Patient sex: M
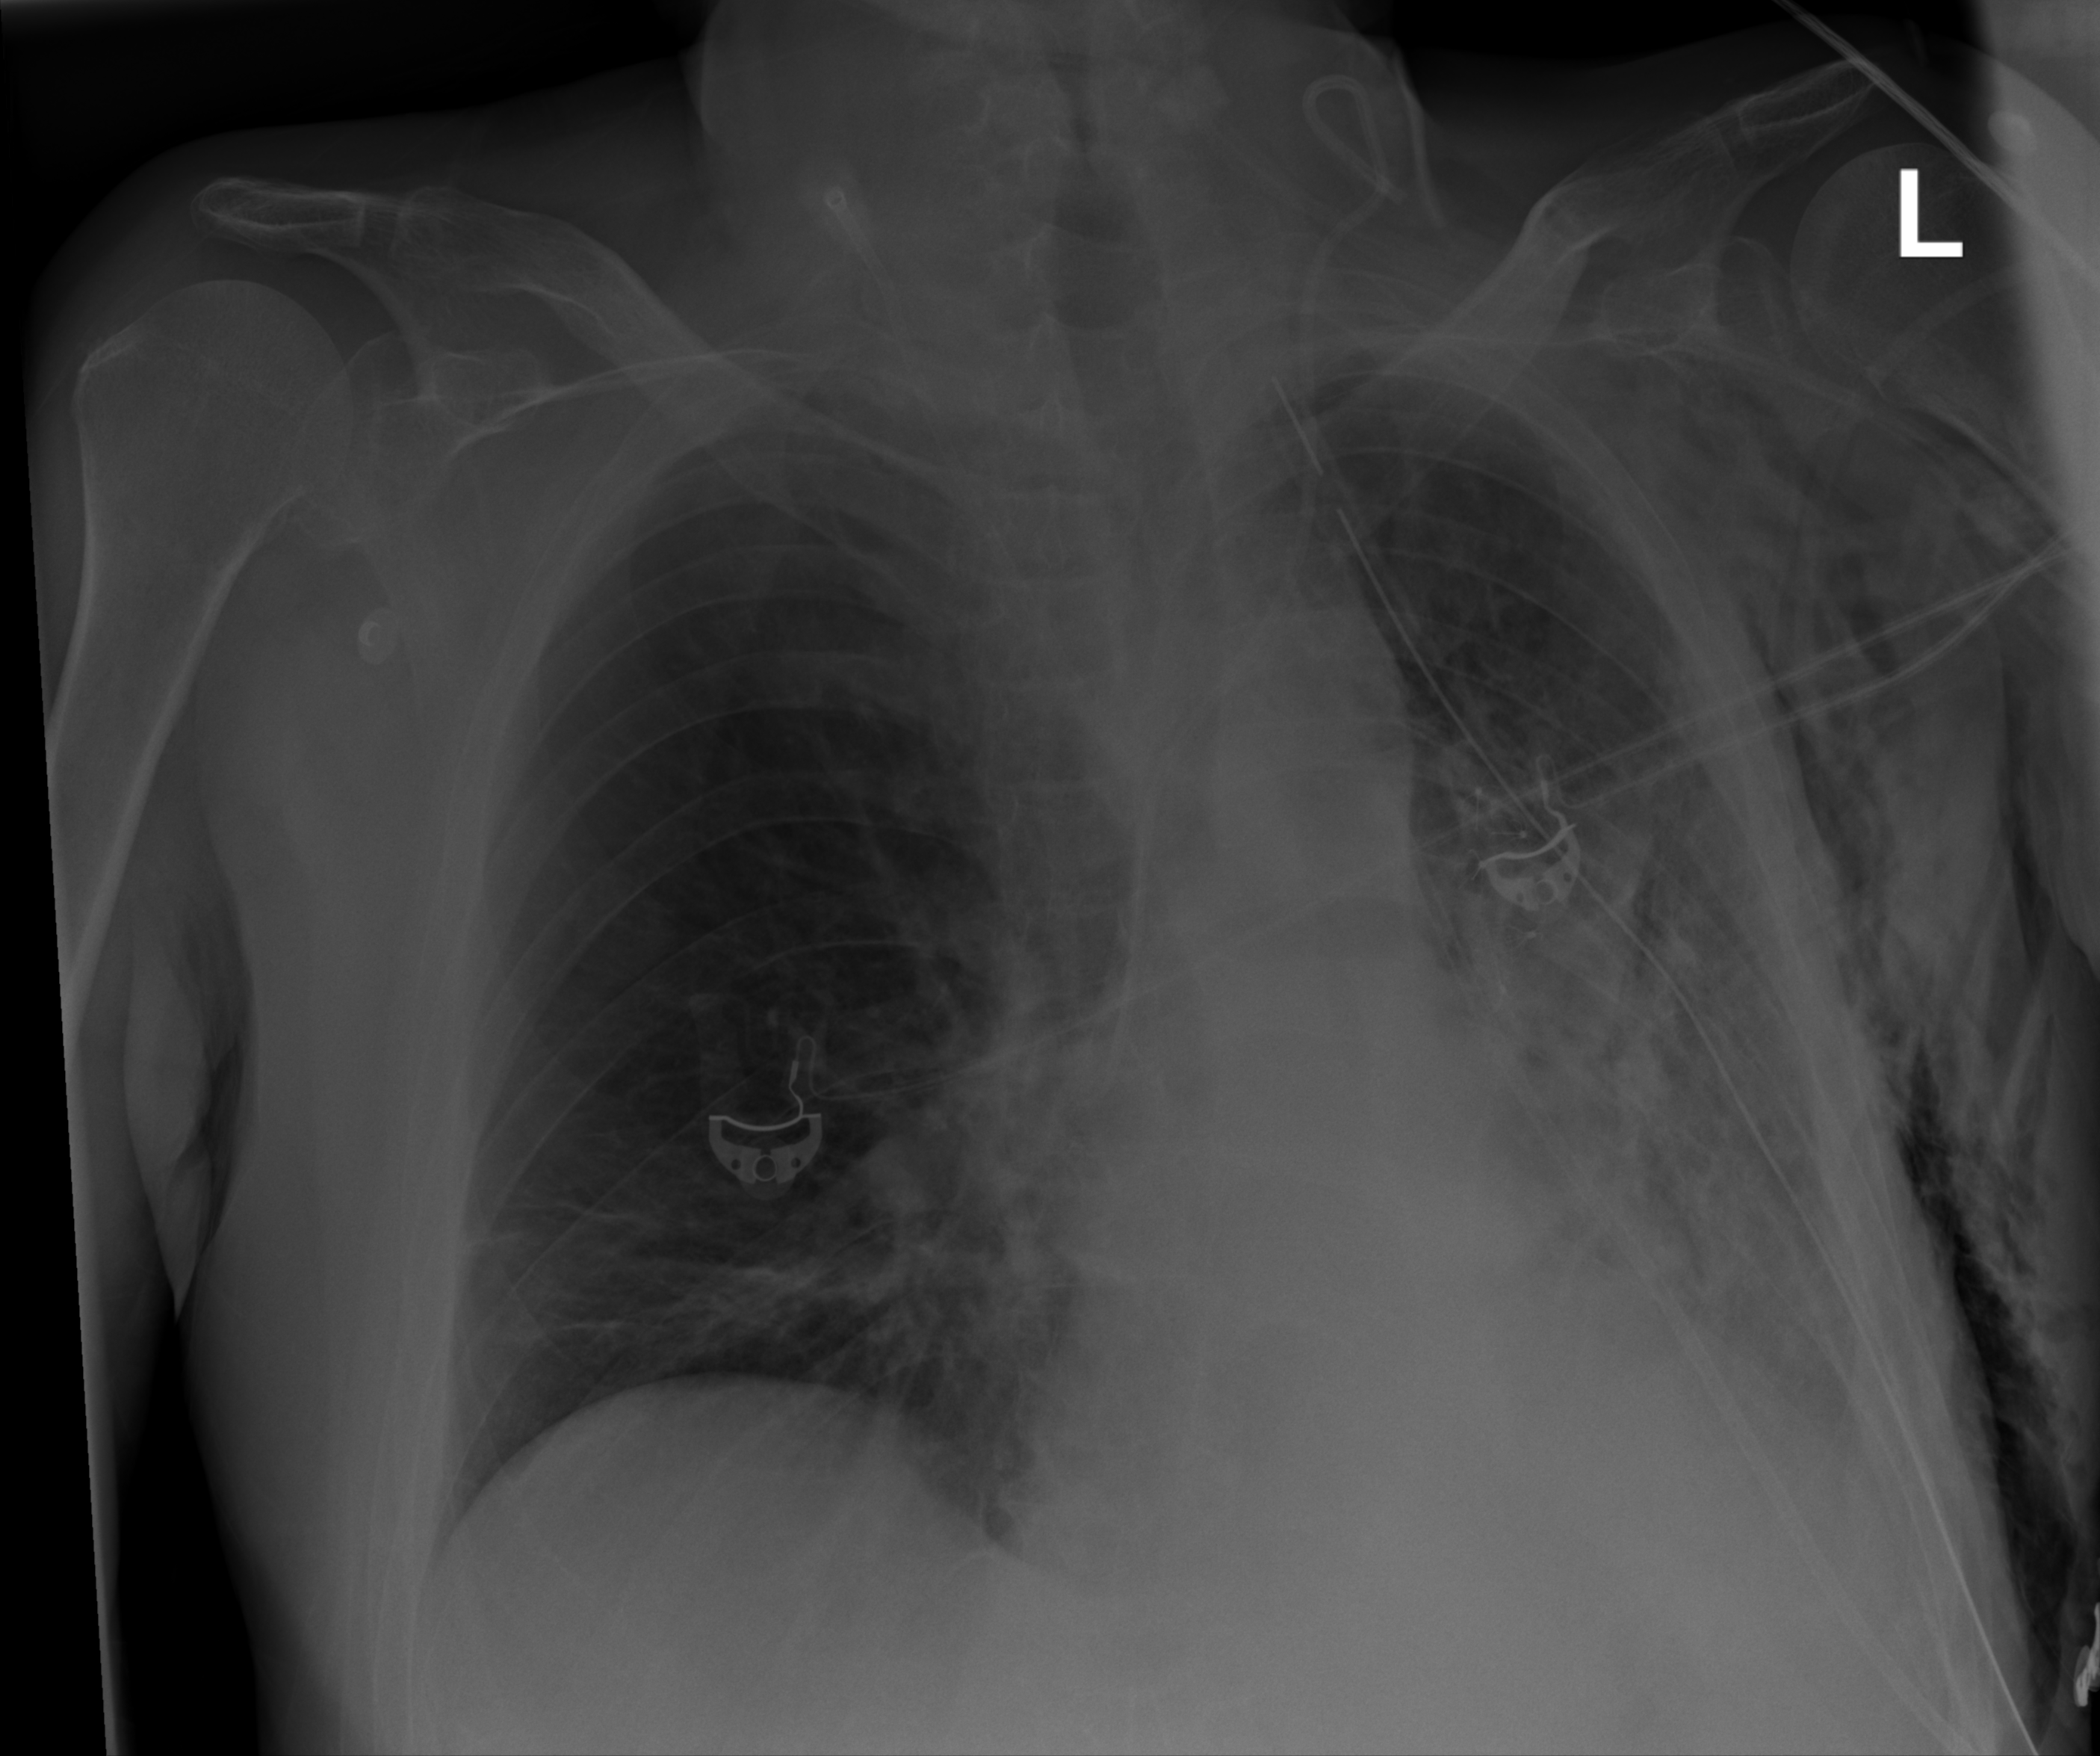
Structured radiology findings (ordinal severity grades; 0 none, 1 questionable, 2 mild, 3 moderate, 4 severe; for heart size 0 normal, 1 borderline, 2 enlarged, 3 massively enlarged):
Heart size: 0
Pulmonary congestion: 0
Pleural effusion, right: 0
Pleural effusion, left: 3
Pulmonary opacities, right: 0
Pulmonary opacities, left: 3
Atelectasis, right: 2
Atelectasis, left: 3